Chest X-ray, PA view. Patient: 12 years old, sex F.
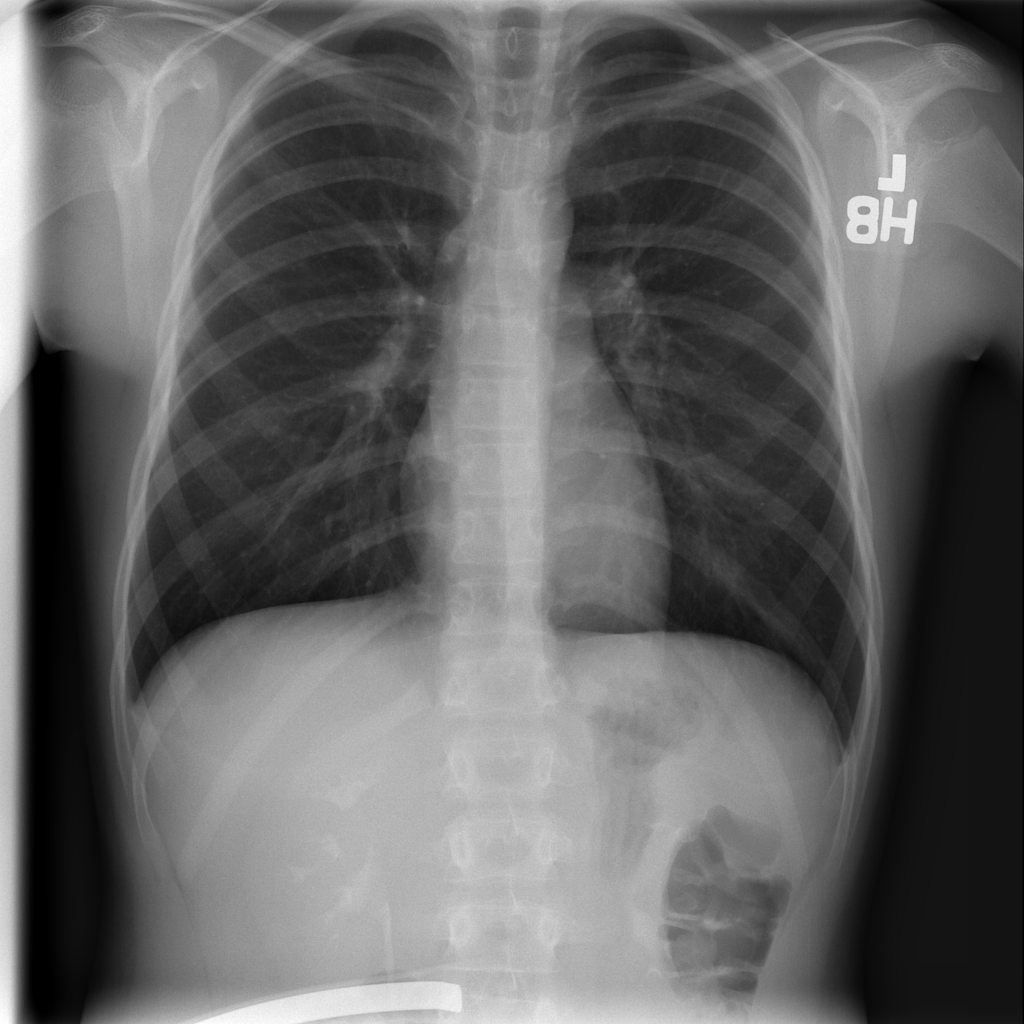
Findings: No Finding